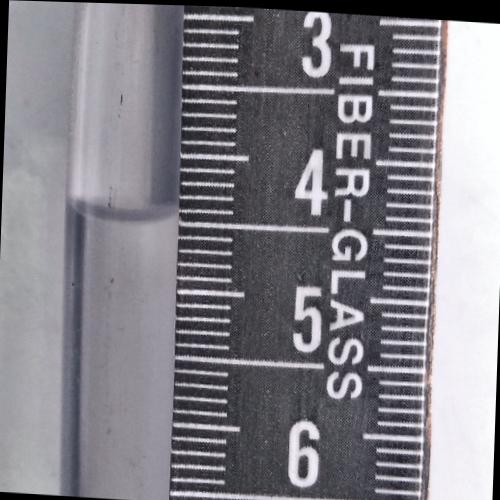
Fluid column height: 4.5 cm